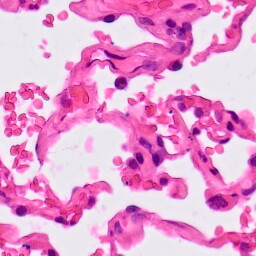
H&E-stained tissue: Lung